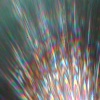
Label: sunburn